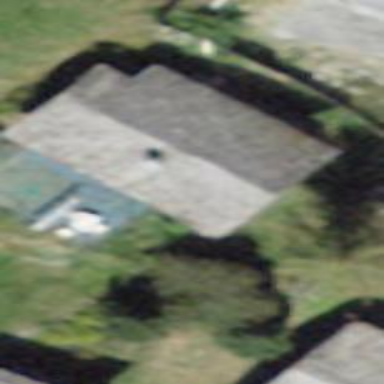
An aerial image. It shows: Building with tiled roof.